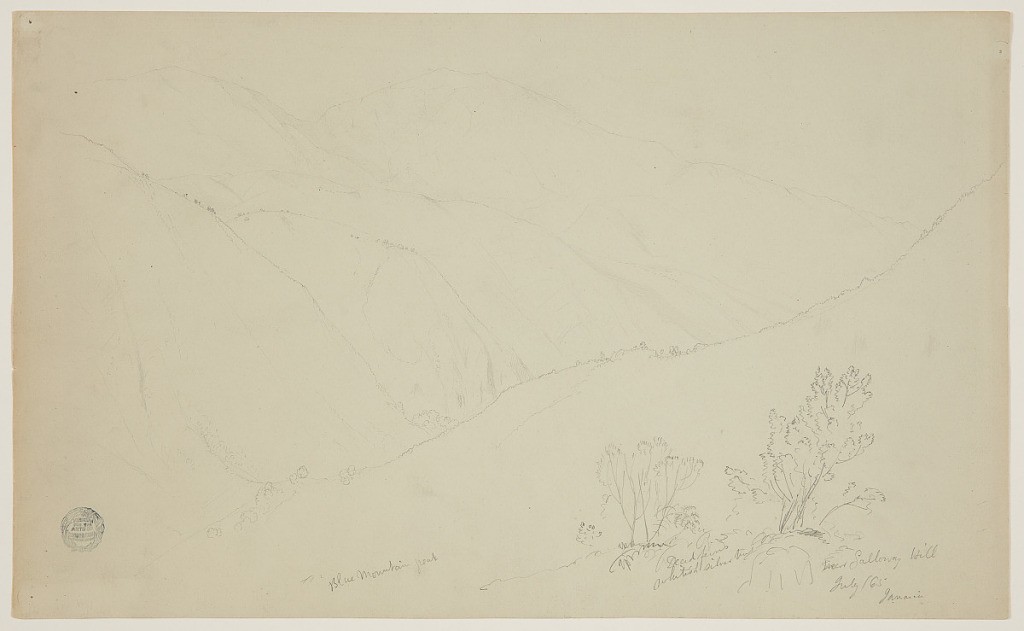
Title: View of Blue Mountain Peak near Galloway Hill, Jamaica
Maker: Frederic Edwin Church, American, 1826–1900
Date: July 1865
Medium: Graphite on gray-green wove paper
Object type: Drawing
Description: Landscape sketch showing view of Blue Mountain Peak and a mountain valley near Galloway Hill, Jamaica. Trees and dead ferns visible in foreground at right. In middle distance, a wooded mountainside descends from right to left into a steep valley at the base of other tall mountains. In the background, Blue Mountain Peak rises above the rest of the landscape at center.